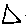
Label: triangle